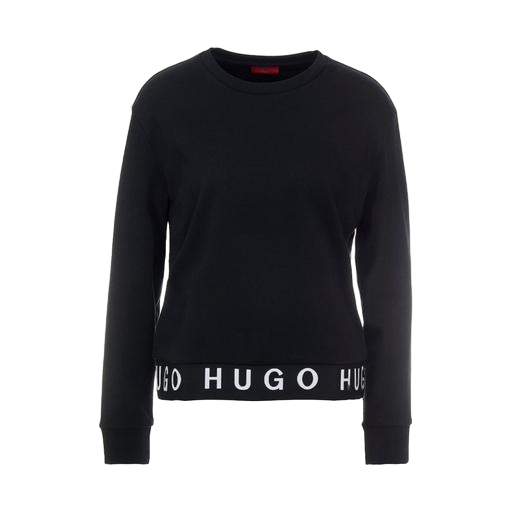
logo-embroidered top, black logo-print top, longsleeve t-shirt, white background